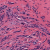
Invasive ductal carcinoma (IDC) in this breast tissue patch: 1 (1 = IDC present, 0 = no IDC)